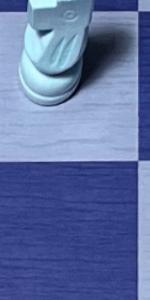
Label: Empty